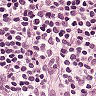
Metastatic tissue present: no